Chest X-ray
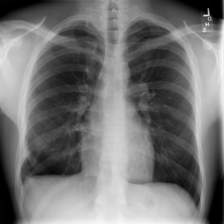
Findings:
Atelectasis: negative
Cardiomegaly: negative
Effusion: negative
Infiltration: negative
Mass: negative
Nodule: negative
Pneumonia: negative
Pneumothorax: negative
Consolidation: negative
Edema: negative
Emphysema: negative
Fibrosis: negative
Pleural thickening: negative
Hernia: negative